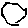
Label: hexagon